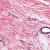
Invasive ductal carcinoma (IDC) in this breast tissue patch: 0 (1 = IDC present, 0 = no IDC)